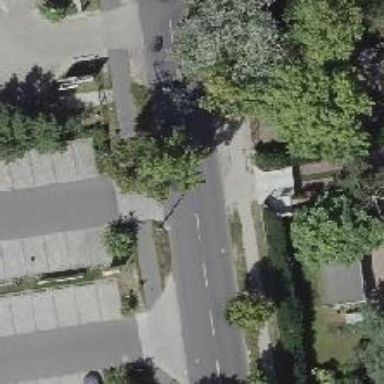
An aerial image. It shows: Tertiary road with asphalt surface and sidewalks on both sides. The left sidewalk has smooth asphalt surface.